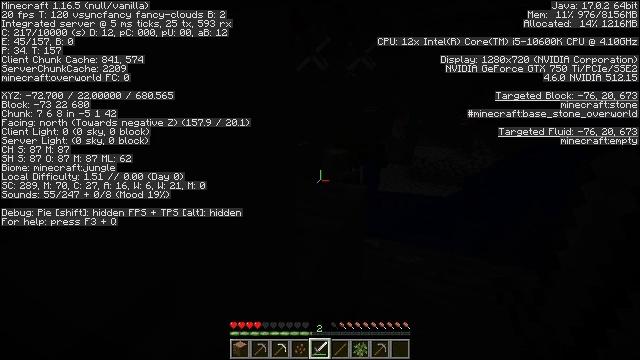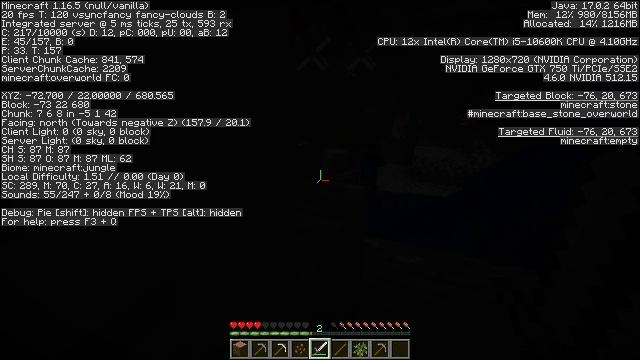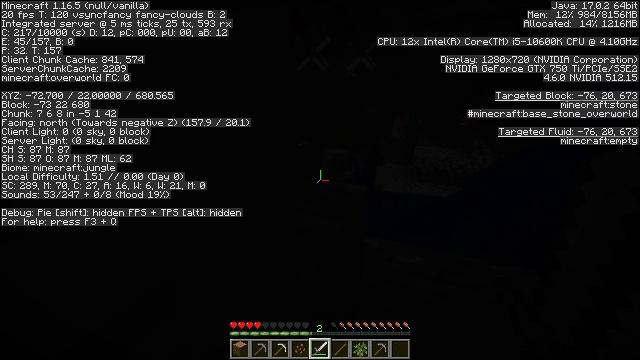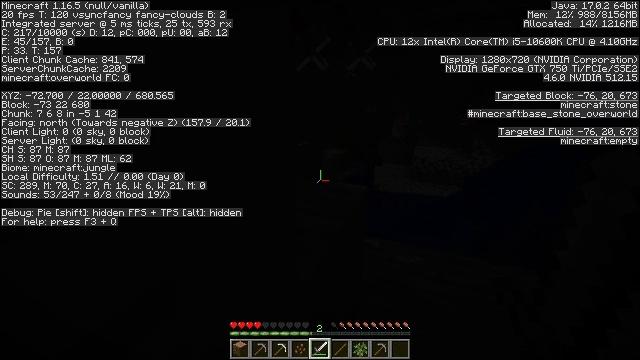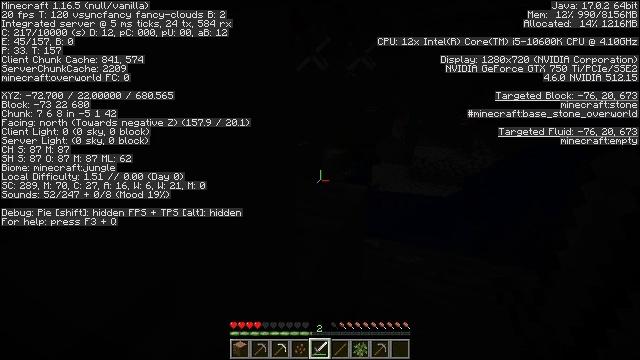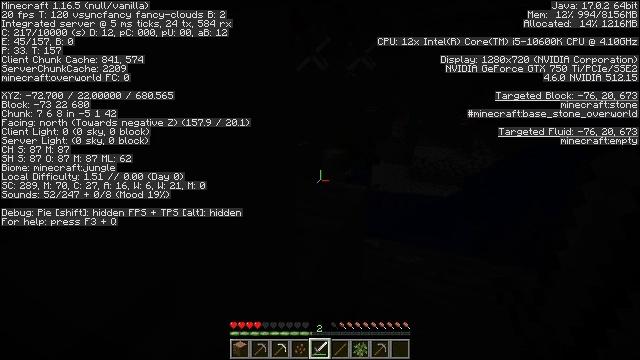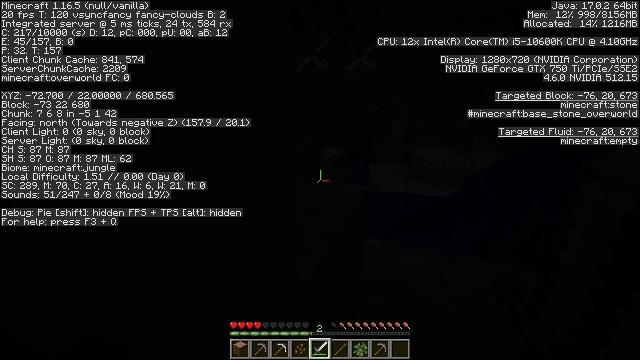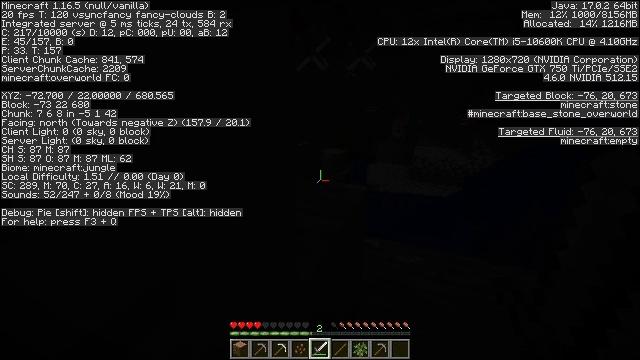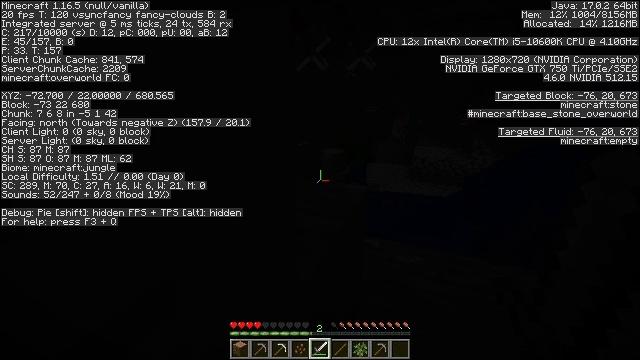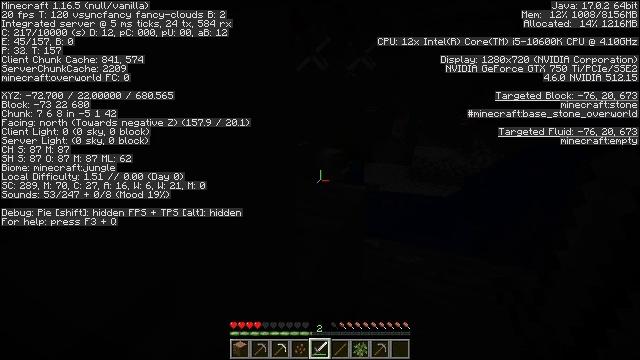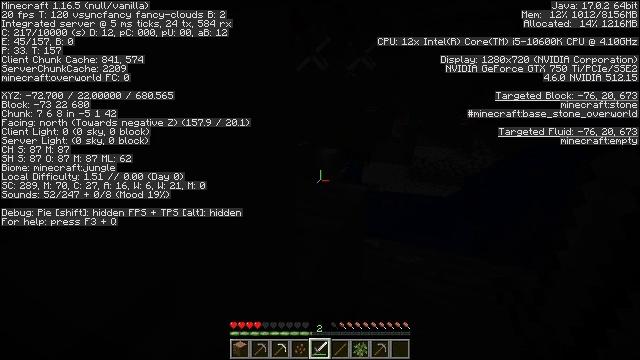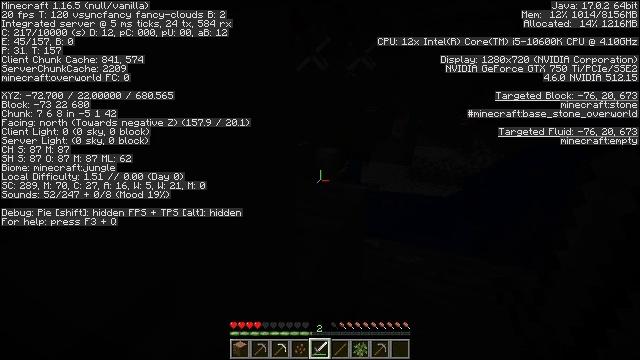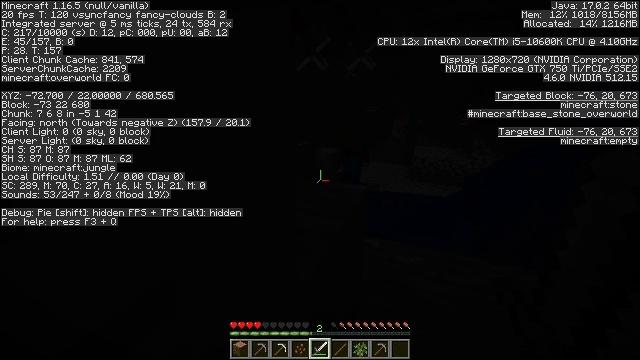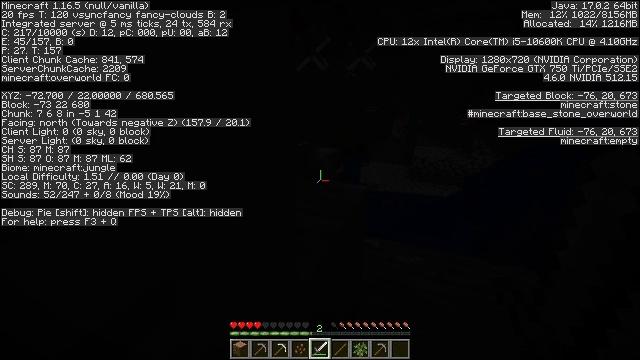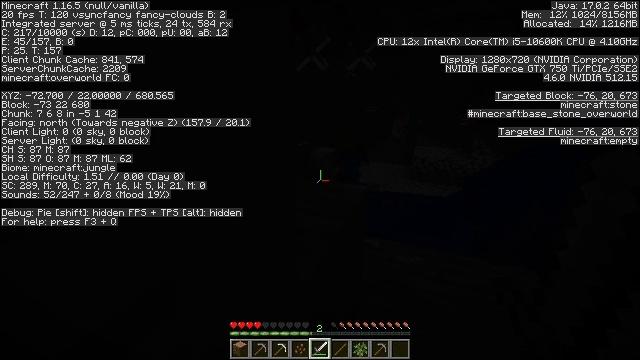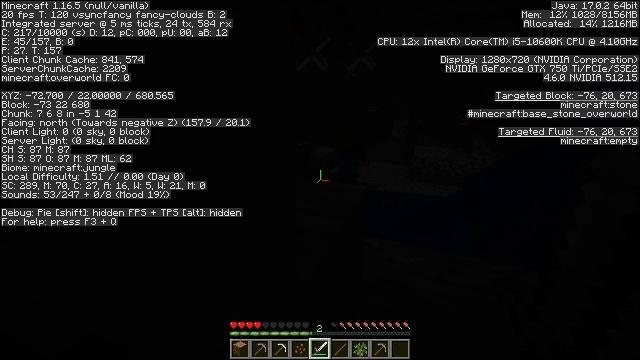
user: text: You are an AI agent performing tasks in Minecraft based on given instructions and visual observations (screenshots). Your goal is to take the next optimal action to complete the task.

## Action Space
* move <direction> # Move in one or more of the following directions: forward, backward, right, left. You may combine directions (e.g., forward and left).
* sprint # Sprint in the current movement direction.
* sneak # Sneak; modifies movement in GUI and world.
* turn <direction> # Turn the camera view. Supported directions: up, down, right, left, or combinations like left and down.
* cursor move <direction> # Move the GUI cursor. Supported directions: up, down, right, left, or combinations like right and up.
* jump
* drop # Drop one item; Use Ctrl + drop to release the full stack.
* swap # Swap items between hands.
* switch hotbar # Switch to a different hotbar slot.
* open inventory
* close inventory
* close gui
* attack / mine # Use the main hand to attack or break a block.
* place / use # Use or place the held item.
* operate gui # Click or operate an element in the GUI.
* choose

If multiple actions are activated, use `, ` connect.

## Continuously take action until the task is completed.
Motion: motion action
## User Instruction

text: Hunt the skeleton.
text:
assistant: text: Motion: no_op
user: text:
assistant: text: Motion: no_op
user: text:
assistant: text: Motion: no_op
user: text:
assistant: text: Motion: no_op
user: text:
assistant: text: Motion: no_op
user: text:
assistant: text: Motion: no_op
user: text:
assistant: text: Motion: no_op
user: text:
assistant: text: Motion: no_op
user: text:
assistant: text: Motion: no_op
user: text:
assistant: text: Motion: no_op
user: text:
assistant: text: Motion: no_op
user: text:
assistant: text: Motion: no_op
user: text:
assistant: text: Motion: no_op
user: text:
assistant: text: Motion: no_op
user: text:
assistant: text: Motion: no_op
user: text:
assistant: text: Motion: no_op
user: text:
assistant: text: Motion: no_op
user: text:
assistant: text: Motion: no_op
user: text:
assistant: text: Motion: no_op
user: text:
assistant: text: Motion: no_op
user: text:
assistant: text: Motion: no_op
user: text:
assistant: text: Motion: no_op
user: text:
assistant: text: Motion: no_op
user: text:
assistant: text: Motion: no_op
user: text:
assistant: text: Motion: no_op
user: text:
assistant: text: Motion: no_op
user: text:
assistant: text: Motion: no_op
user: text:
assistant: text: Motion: no_op
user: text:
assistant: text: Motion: no_op
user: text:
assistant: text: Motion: no_op